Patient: sex M, age 47
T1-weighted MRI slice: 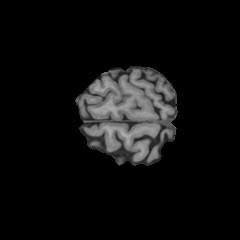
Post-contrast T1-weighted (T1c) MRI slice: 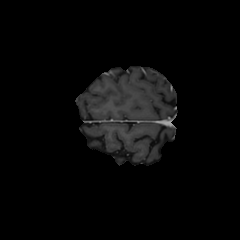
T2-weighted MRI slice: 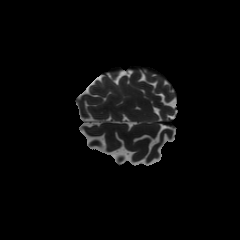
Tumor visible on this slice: no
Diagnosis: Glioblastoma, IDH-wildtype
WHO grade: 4